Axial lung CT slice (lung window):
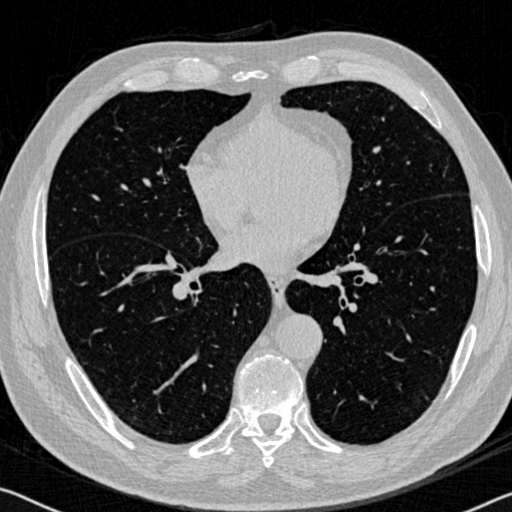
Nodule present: no